Current action and preconditions to check: trajectory_clear

Your task: For each precondition in the list above, predict whether it will hold at this action.

Consider the current scene as observed from the mobile robot's camera, and analyze the predicted future states of all dynamic agents (e.g., people, animals, vehicles, or any moving entities) within the NEXT SECOND.

IMPORTANT: Only answer "very likely" if you are absolutely certain—based on strong, clear evidence—that a dynamic agent will violate the precondition in the predicted future state. Do NOT answer "very likely" for unlikely, ambiguous, or low-probability risks.

Ask yourself for each precondition: Is there a high probability, with clear and convincing evidence, that the predicted future states of any dynamic agent will interfere with the predicted future state of the currently executing action within the NEXT SECOND, causing that precondition to fail?

Assess the risk level based on these predictions. Use "likely" or "very likely" if motions create a clear risk of interference.

Use "neutral" or "improbable" if agents are nearby but their predicted paths are clearly diverging or non-conflicting.

Failure Risk Categories: "very improbable", "improbable", "neutral", "likely", "very likely"

Answer Format: Output ONLY the probability_of_failure value from these categories: "very improbable", "improbable", "neutral", "likely", "very likely"

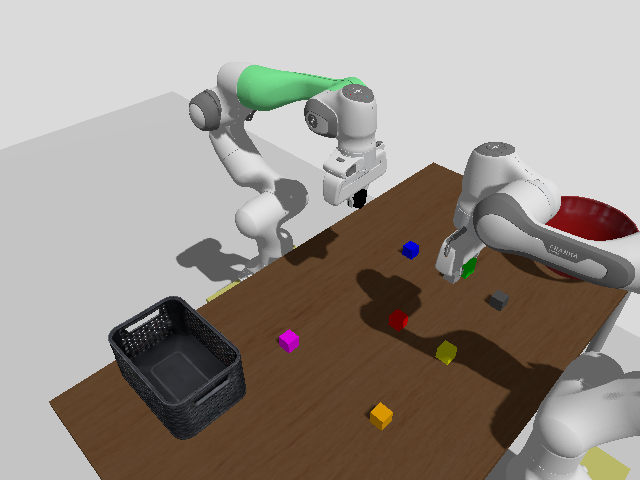

Answer: very improbable